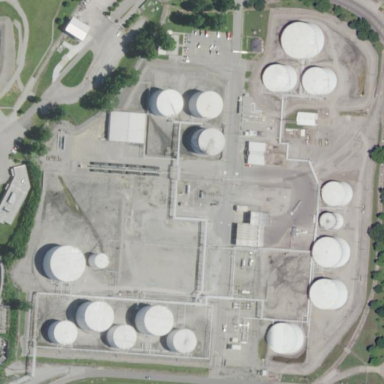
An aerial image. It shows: Industrial area primarily used for oil-related activities.